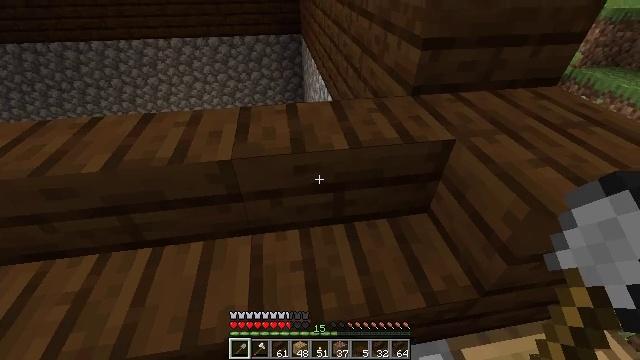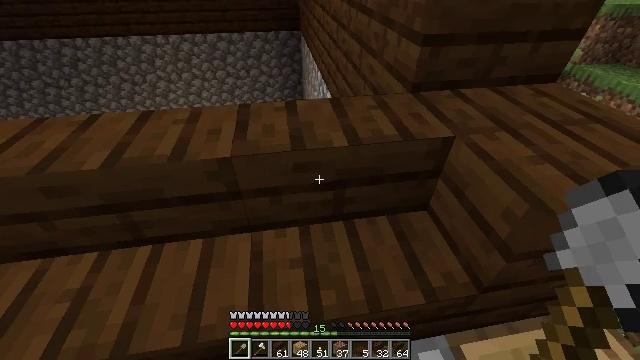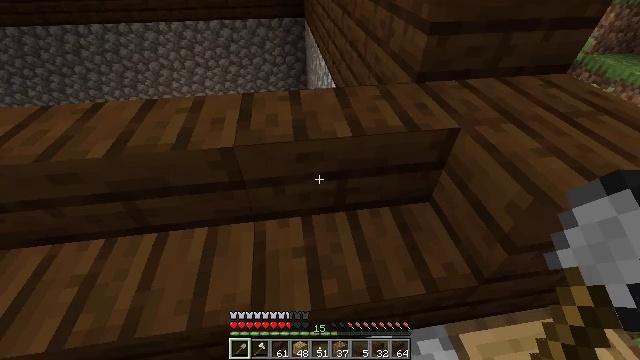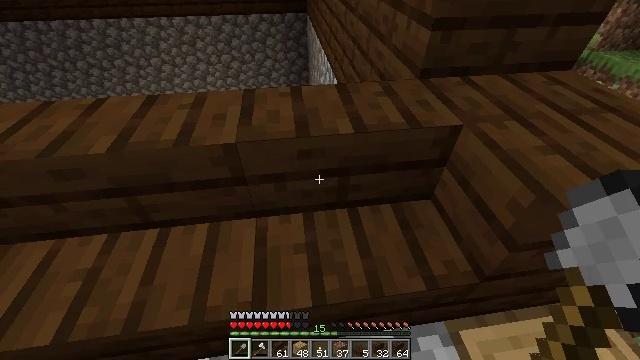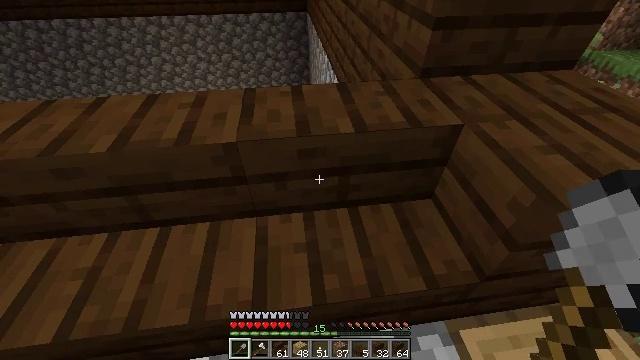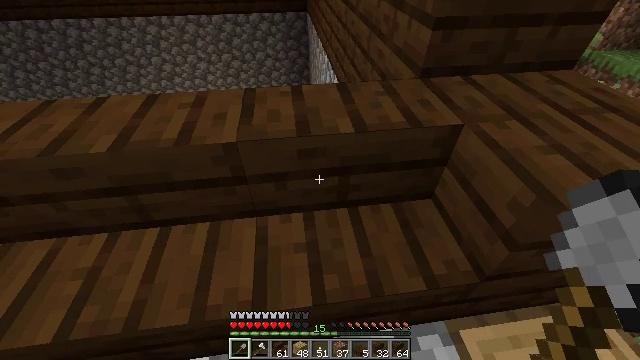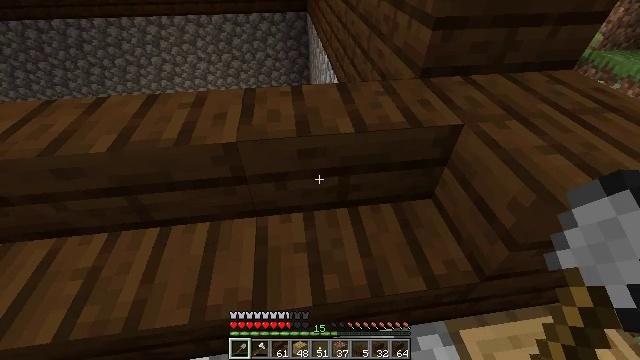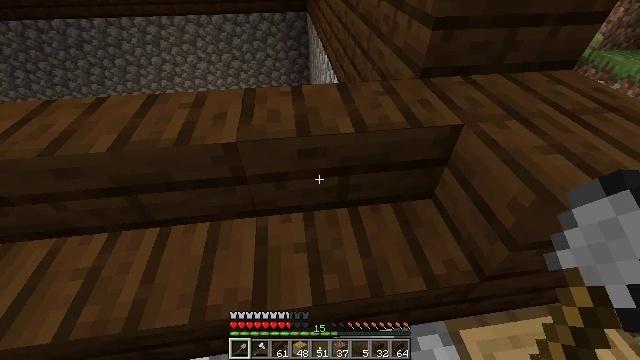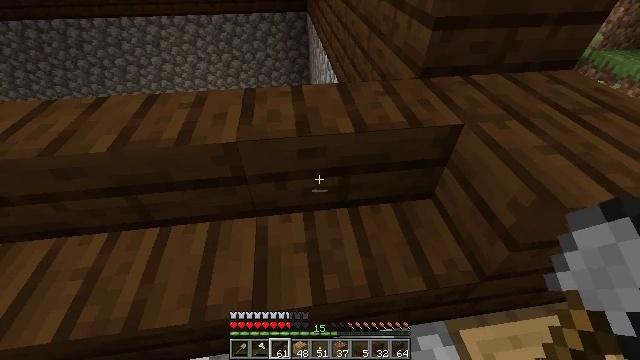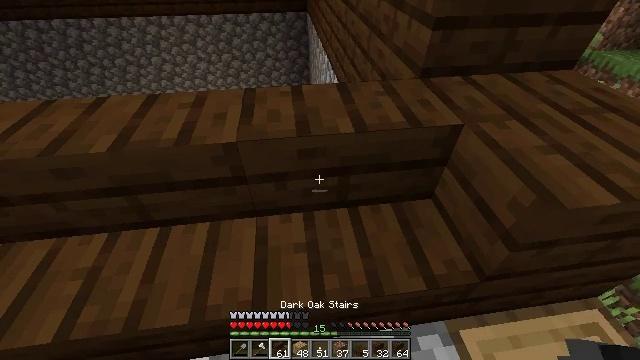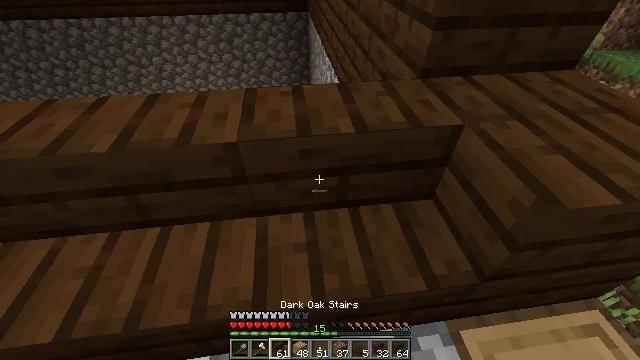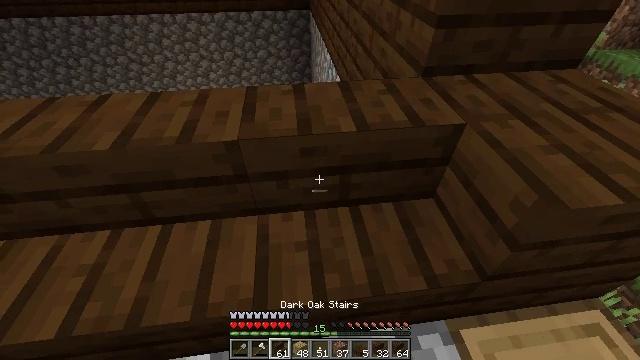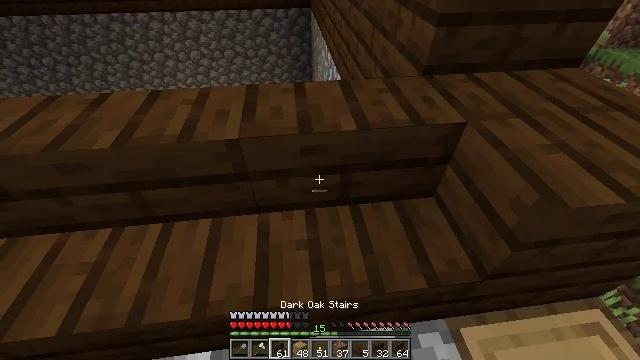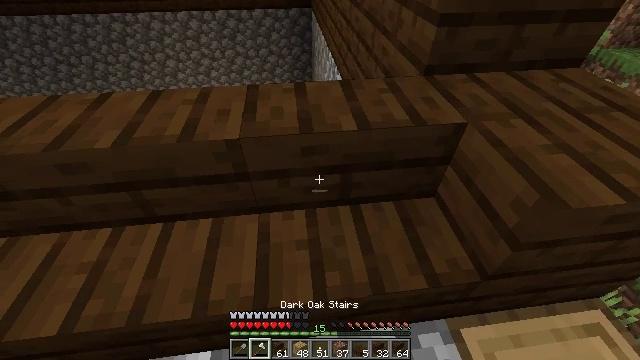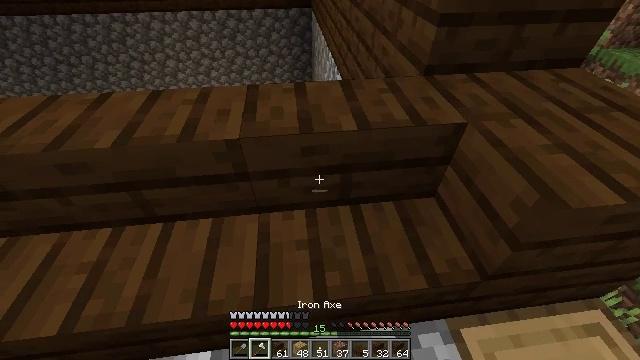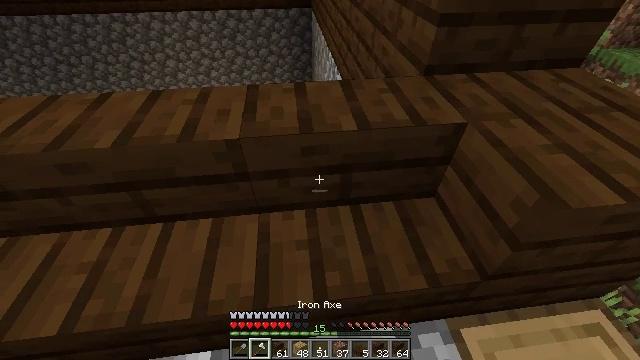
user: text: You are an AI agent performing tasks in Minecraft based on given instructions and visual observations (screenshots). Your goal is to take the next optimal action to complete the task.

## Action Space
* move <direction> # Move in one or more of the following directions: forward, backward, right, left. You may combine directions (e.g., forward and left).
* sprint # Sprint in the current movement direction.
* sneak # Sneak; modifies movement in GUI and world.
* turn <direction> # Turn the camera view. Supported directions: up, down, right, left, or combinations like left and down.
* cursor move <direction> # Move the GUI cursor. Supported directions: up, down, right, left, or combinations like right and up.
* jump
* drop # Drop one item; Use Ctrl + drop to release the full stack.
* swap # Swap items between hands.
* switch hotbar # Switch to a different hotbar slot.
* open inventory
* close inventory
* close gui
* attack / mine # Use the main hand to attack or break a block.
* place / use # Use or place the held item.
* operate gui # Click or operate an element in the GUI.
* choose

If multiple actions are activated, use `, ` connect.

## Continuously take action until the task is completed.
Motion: motion action
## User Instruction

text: Break the dark oak stairs to collect them.
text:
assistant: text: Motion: no_op
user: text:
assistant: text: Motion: turn down
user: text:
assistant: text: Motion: no_op
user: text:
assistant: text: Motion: no_op
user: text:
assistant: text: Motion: no_op
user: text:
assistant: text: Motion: no_op
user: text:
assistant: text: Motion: no_op
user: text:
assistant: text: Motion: switch to hotbar 3
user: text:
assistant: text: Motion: switch to hotbar 3
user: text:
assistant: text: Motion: switch to hotbar 3
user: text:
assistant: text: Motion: no_op
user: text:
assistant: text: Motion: no_op
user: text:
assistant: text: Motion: switch to hotbar 2
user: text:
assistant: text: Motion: switch to hotbar 2
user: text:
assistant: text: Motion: switch to hotbar 2
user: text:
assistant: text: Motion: no_op
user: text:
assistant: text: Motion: no_op
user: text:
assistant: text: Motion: no_op
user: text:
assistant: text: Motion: attack / mine
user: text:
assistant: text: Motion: attack / mine
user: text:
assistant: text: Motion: attack / mine
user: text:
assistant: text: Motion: attack / mine
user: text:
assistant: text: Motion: attack / mine
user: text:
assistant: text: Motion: attack / mine
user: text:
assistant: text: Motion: attack / mine
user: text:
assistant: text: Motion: attack / mine
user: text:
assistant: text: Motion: attack / mine
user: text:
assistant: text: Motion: attack / mine
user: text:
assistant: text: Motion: attack / mine
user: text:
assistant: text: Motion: attack / mine